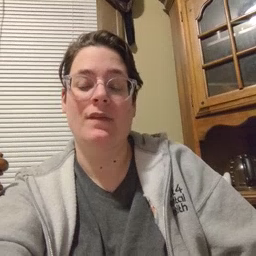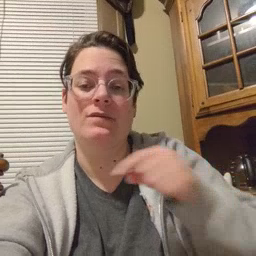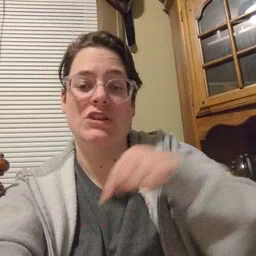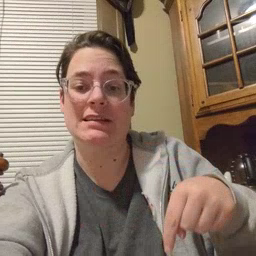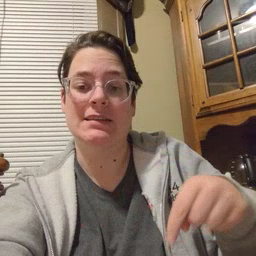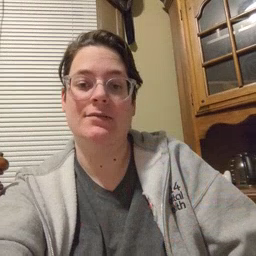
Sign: feet